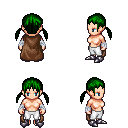
a pixel art fantasy rpg character, female body template, human, light skin, brown cape, white pants, green twin-tailed hairstyle, white cloth bandages, metal boots, four views (front, back, left, right), 2x2 character sprite sheet, small pixel art, hard edges, no anti-aliasing